Question: [enter image description here]
The two tables needs to be joined based on the substring matching of the suffix with the URL
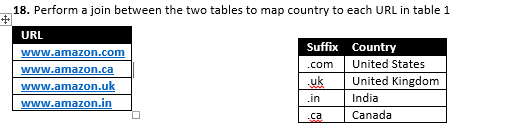
Answer: You can use 'LIKE' in the join predicate, as in:
'''
select *
from urls u
join suffixes s on u.url like concat('%', s.suffix)
'''